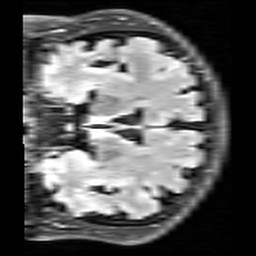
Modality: FLAIR
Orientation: coronal
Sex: male
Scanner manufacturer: siemens
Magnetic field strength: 3 T
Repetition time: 10 s
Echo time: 0.09 s